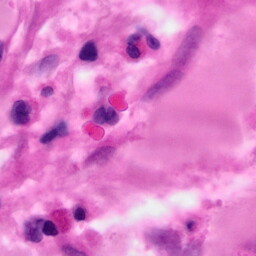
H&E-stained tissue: Pancreatic